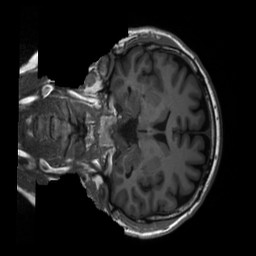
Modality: T1w
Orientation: coronal
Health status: healthy
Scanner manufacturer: siemens
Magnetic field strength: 3 T
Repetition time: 2.3 s
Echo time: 0.00207 s